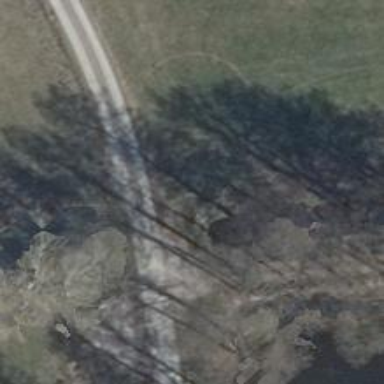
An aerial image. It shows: Track road on bridge with grade 1 track type.